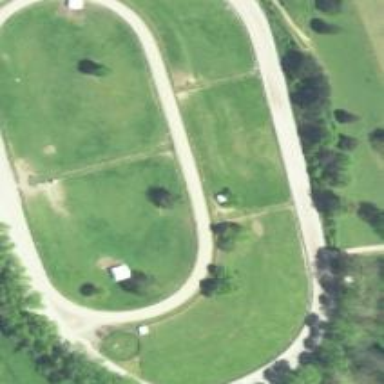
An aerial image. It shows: Track on leisure land used for horse racing.